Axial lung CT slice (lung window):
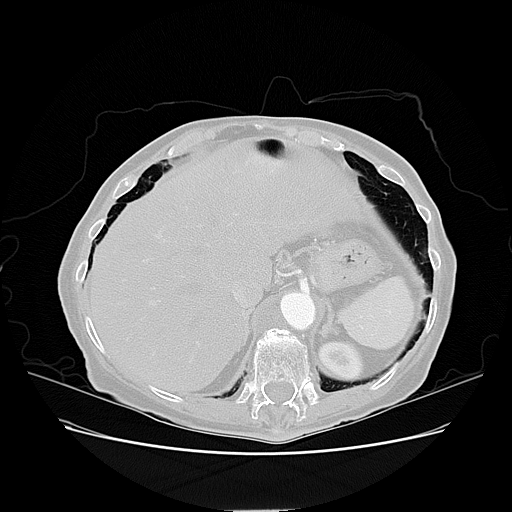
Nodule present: no